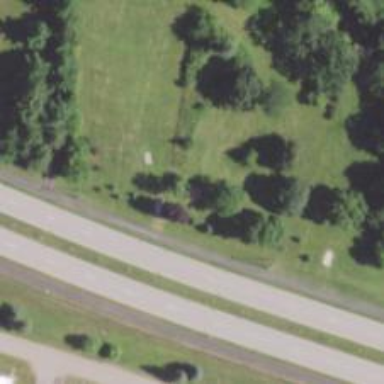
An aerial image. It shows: Disc golf basket.